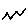
Label: zigzag